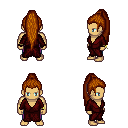
a pixel art fantasy rpg character, male body template, human, tanned skin, red robe, magenta pants, brunette extra-long topknot hairstyle, bracelets, four views (front, back, left, right), 2x2 character sprite sheet, small pixel art, hard edges, no anti-aliasing